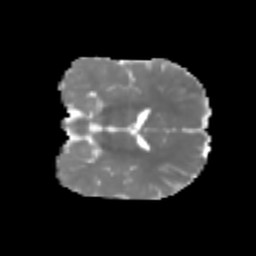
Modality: MD
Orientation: coronal
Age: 6
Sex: male
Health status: healthy